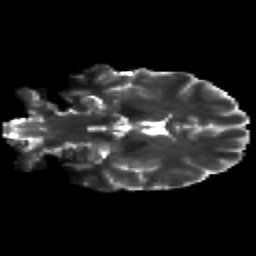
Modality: T2w
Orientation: coronal
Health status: healthy
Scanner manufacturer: siemens
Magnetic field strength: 3 T
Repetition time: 12 s
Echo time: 0.092 s